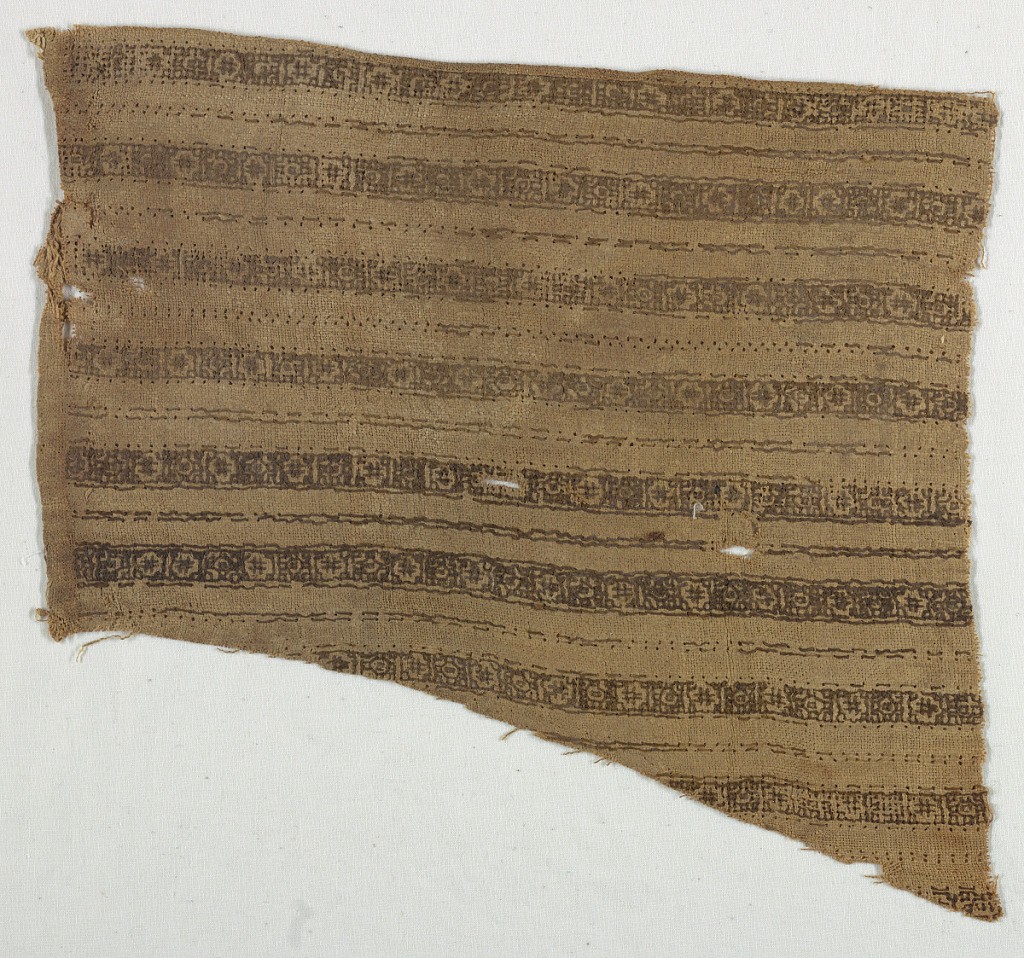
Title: Fragment
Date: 13th century
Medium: wool on linen
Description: Fragment with narrow brown geometric bands on linen.